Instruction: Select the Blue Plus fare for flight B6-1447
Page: flights
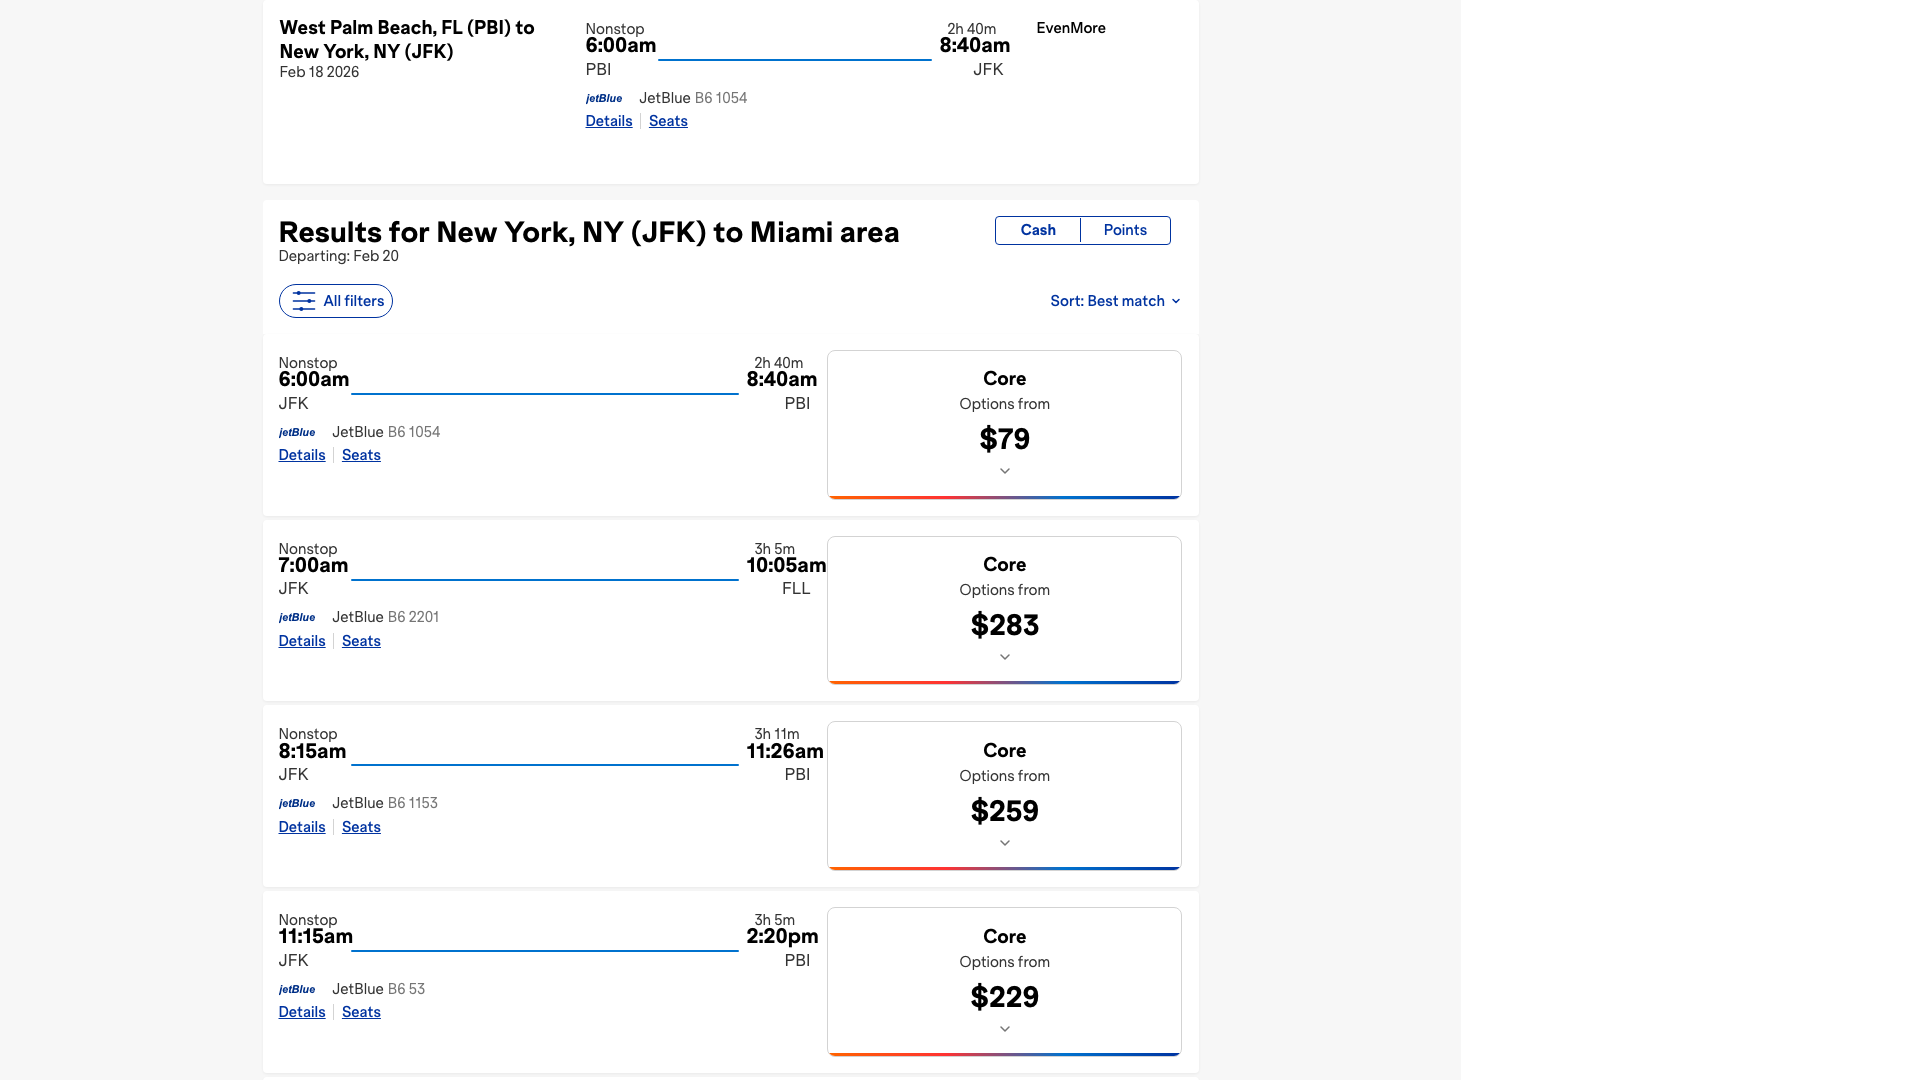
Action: click